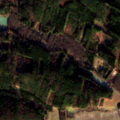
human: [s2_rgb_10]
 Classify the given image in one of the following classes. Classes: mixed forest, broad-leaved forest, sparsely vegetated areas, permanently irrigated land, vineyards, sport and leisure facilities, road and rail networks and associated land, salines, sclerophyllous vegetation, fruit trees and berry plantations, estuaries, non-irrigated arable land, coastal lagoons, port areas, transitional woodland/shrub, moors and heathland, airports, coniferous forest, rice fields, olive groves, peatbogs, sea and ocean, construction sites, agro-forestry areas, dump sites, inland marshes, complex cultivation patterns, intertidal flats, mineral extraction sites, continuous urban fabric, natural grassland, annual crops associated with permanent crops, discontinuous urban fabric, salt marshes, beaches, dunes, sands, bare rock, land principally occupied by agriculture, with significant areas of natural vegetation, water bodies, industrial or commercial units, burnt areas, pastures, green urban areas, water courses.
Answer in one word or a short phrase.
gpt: non-irrigated arable land, broad-leaved forest, mixed forest